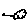
Label: cloud